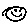
Label: smiley face